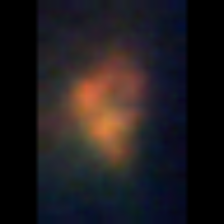
Taxon: Unknown_detritus
Group: Unknown